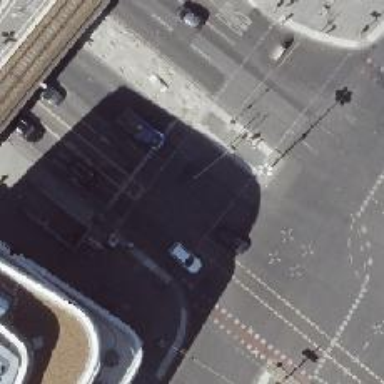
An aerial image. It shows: Road crossing with traffic signals.